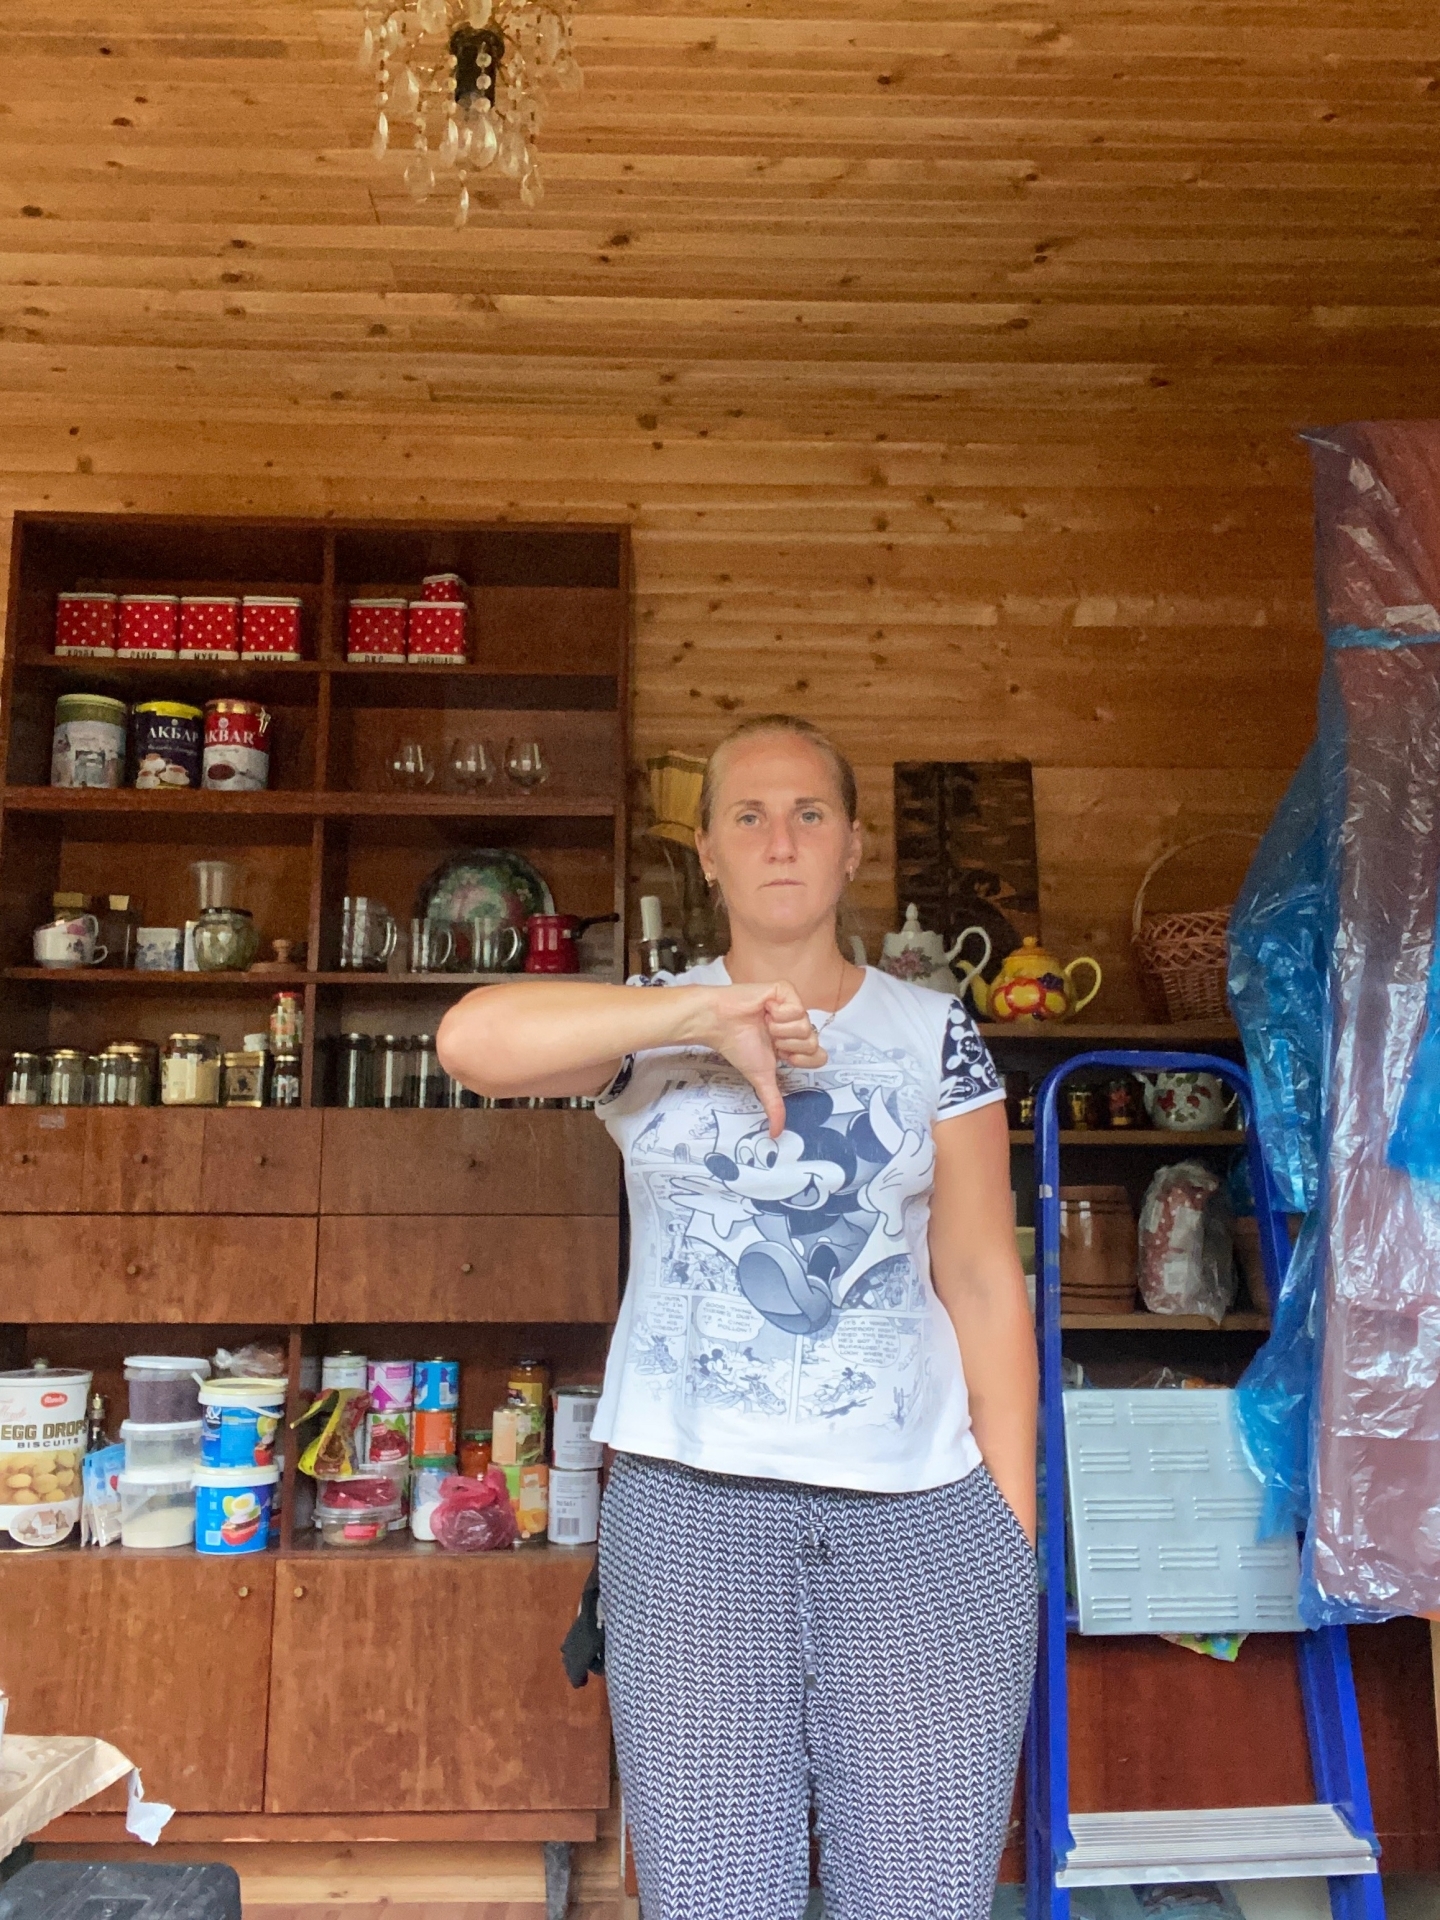
Label: noise